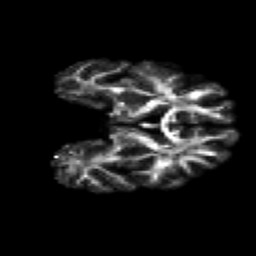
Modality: FA
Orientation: coronal
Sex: male
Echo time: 0.114 s